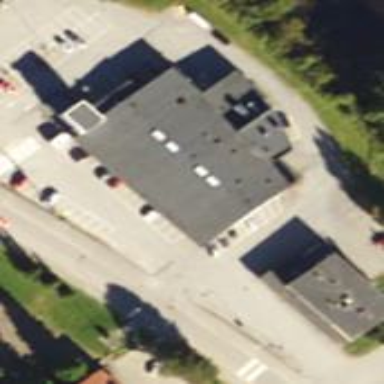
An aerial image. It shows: Hardware shop located within building.